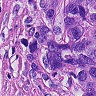
Metastatic tissue present: yes